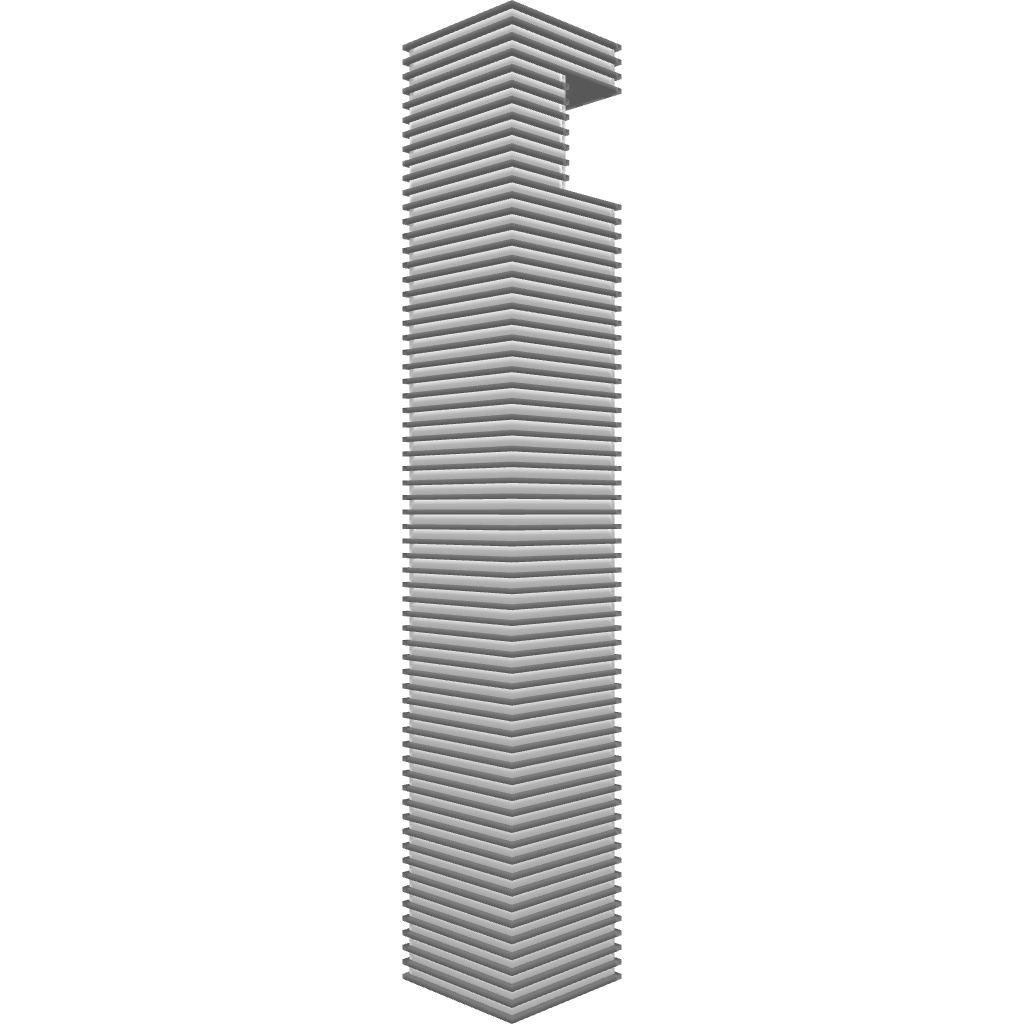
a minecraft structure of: Brickell CityCentre bad low quality